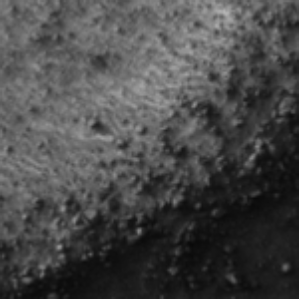
Label: frost